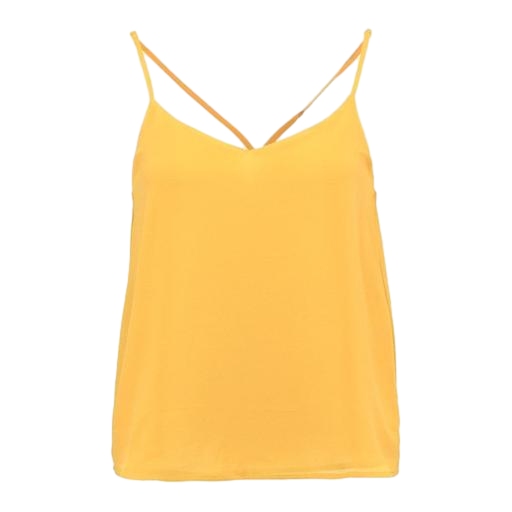
yellow double-layer top, yellow italian cady emery camisole, yellow tank top, white background